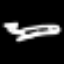
Label: airplane